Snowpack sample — Loveland Pass, Silver Plume, Colorado, USA (12/14/25, 10:50 AM MST)
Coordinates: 39.664, -105.882
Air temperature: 36 °F
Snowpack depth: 67 cm
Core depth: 10 cm
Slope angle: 6°, slope face: 326°
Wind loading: low
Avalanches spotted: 0
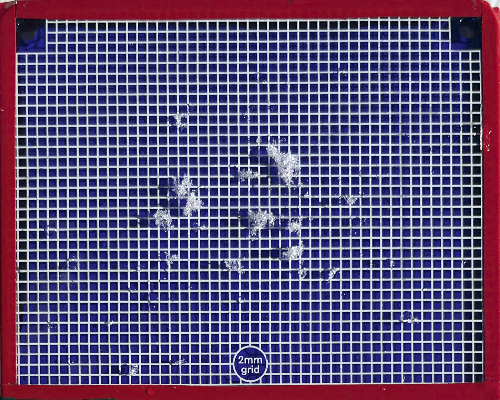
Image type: profile
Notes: No avalanches spotted, very late start to the season with minimal snowpack